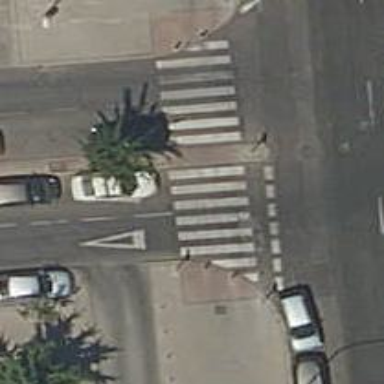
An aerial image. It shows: Marked crossing on the road.